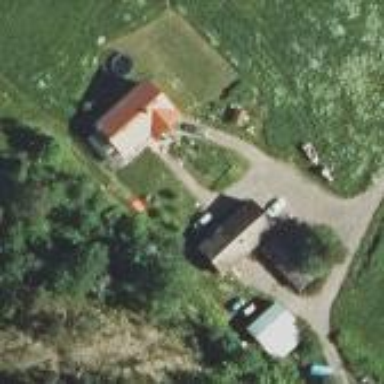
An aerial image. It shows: Farmyard area.